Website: apple-inc
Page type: customer-info-address
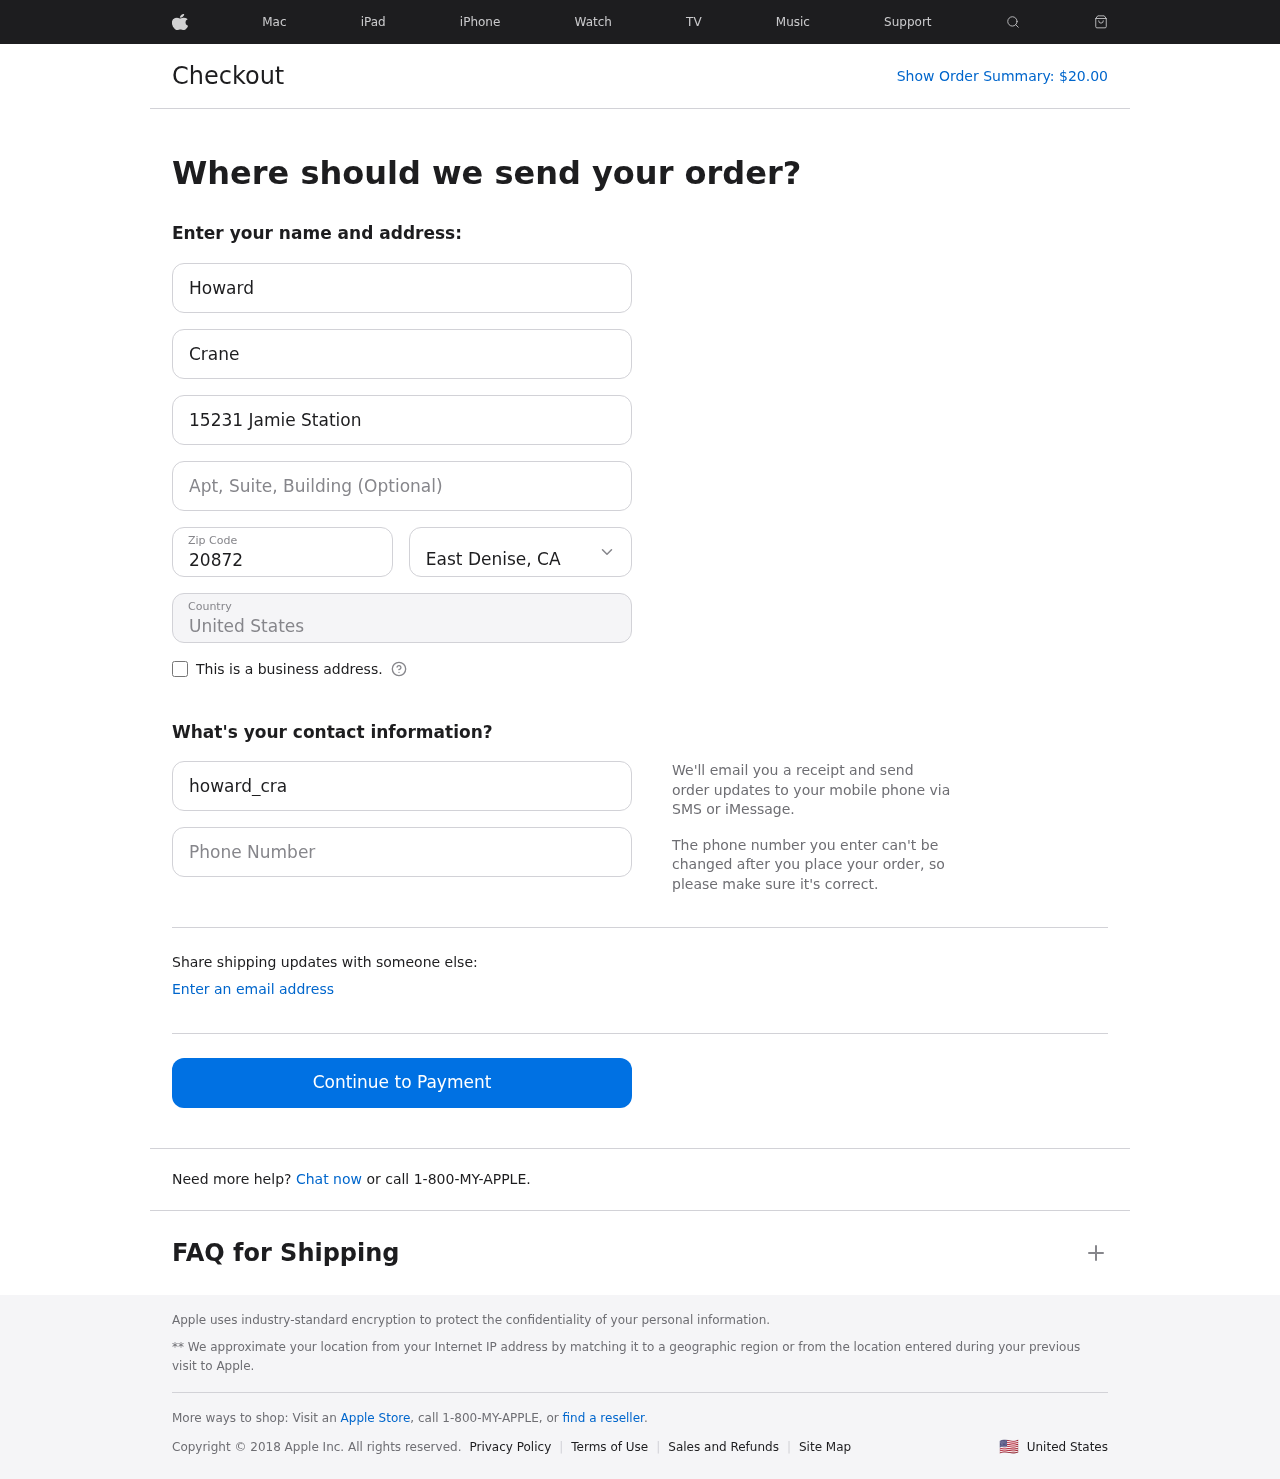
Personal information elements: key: PII_CITY_STATE
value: East Denise, CA
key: PII_COUNTRY
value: United States
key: PII_EMAIL
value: howard_crane@yahoo.com
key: PII_FIRSTNAME
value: Howard
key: PII_LASTNAME
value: Crane
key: PII_PHONE
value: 8594887423
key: PII_POSTCODE
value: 20872
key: PII_STREET
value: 15231 Jamie Station
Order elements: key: ORDER_TOTAL
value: $20.00